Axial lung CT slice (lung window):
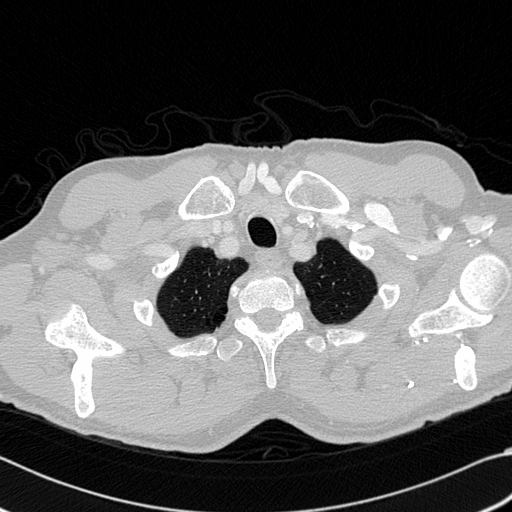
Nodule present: no